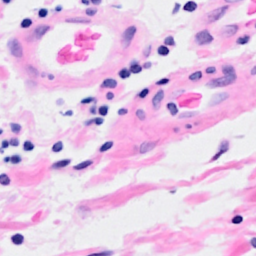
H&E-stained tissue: Breast